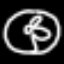
Label: donut